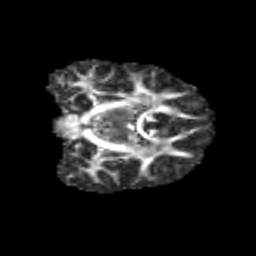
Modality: FA
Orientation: coronal
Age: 13
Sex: male
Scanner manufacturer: siemens
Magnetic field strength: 3 T
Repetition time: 3.8 s
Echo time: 0.07 s